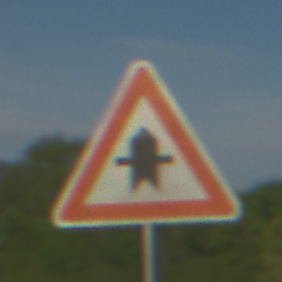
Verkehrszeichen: Vorfahrt
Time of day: MorningAfternoon
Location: Outdoor (Suburban)
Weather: PartlyCloudy
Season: NotSpecified
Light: Natural